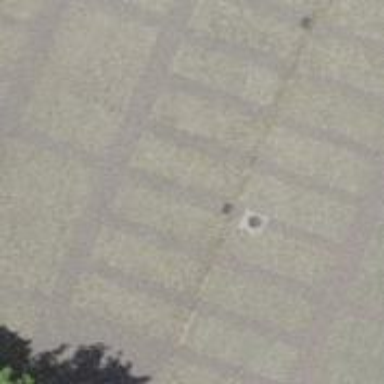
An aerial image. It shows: Emergency access point on the road.